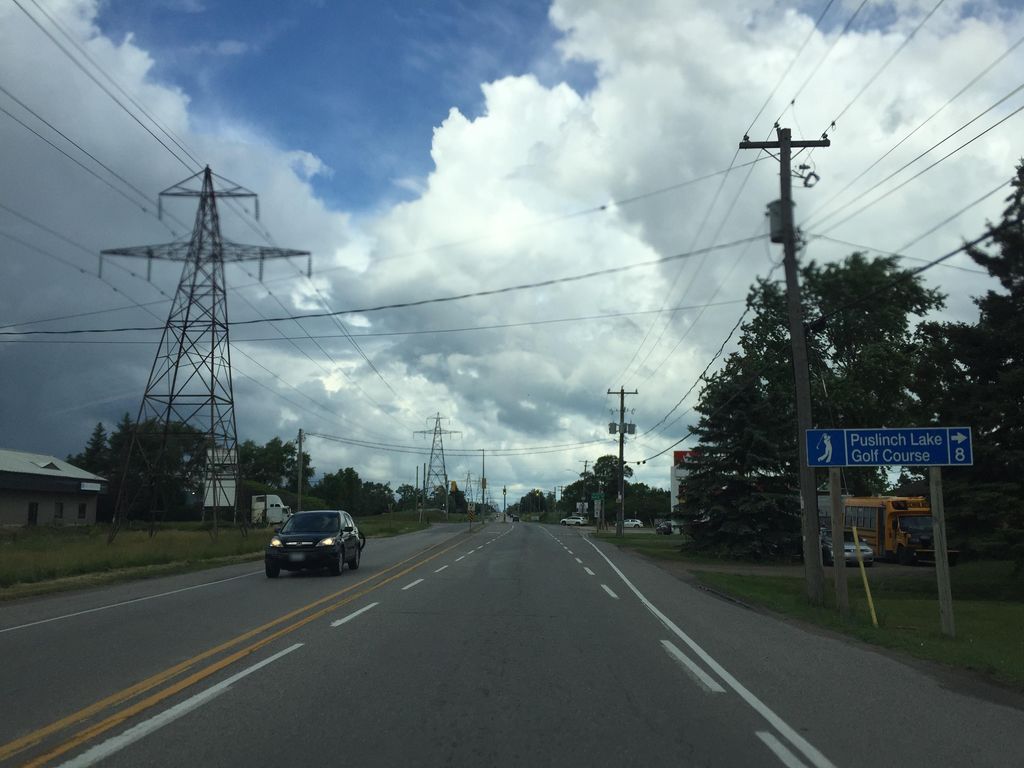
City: kitchener-waterloo